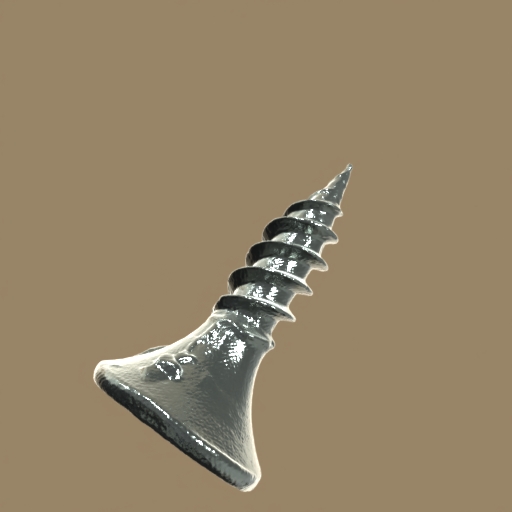
Label: screw